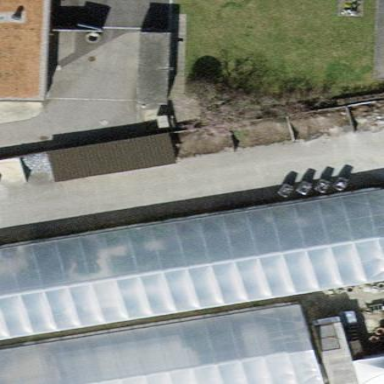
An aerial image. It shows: Greenhouse.